Field crop: tomato
Growth stage: 1
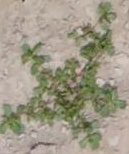
Species: portulaca